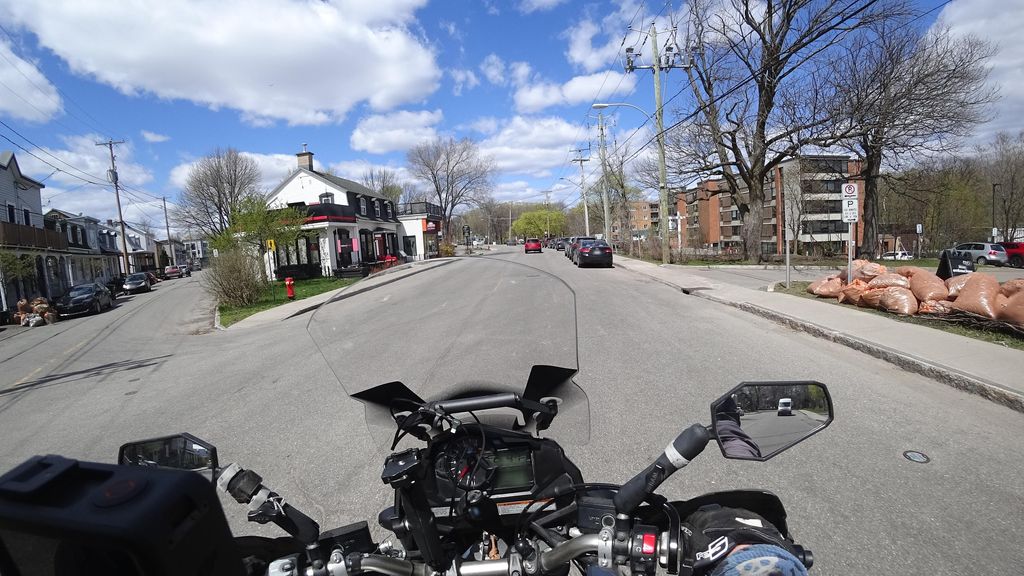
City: quebec_city